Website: lowes
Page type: customer-info-address
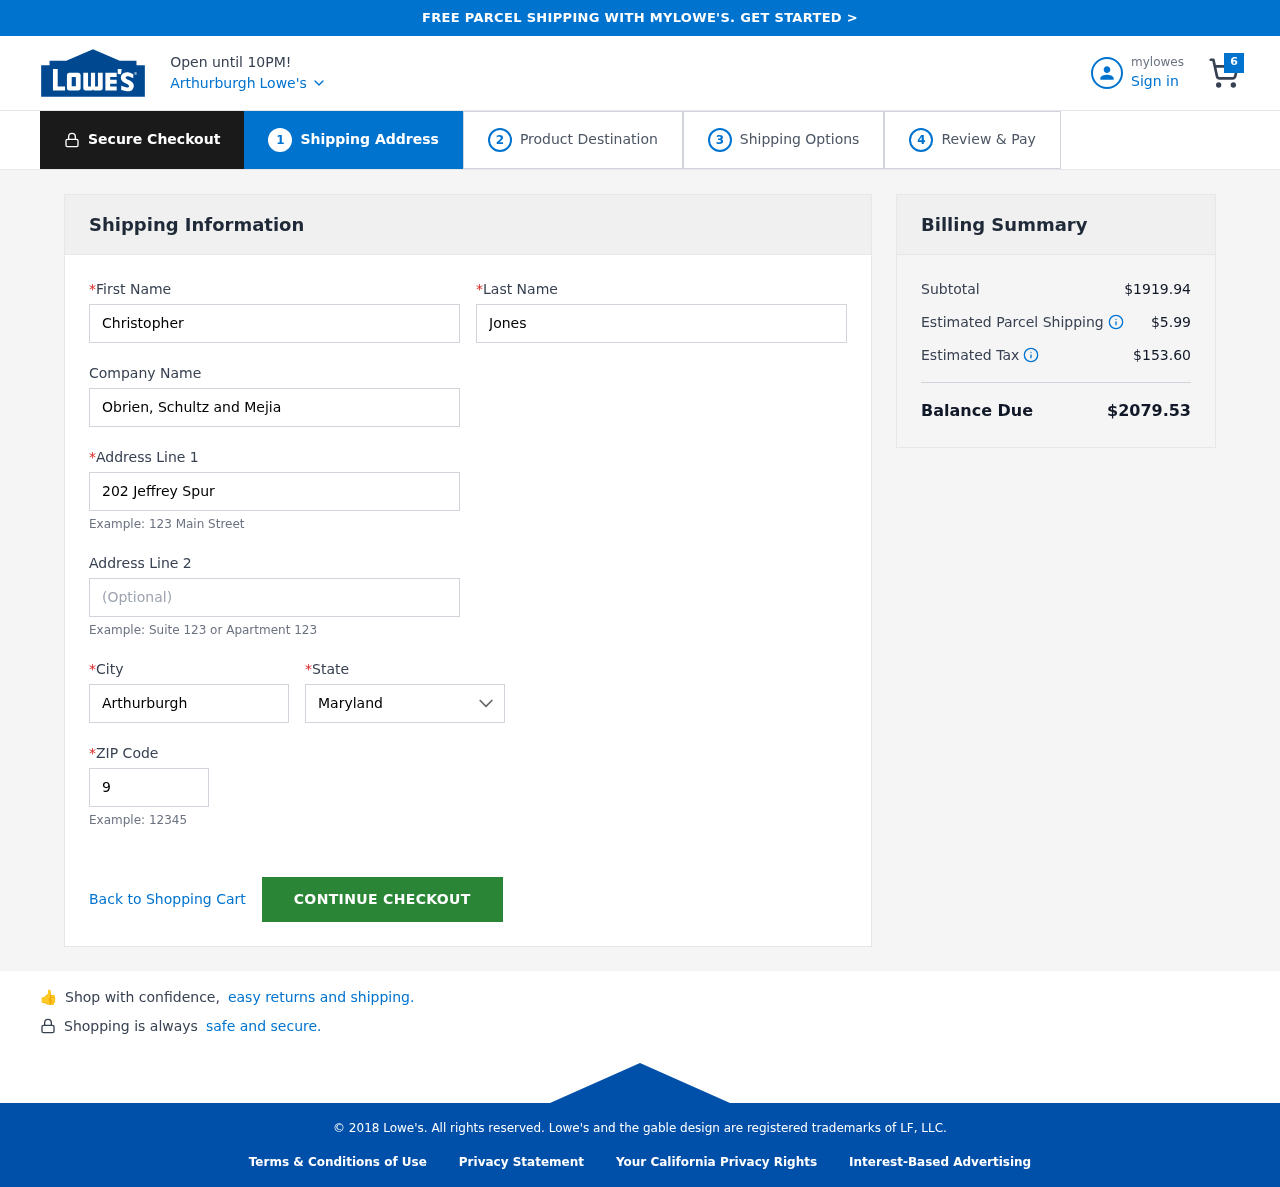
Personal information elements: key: PII_CITY
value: Arthurburgh
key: PII_COMPANY
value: Obrien, Schultz and Mejia
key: PII_FIRSTNAME
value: Christopher
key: PII_LASTNAME
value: Jones
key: PII_POSTCODE
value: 98362
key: PII_STATE
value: Maryland
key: PII_STREET
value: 202 Jeffrey Spur
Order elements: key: ORDER_NUM_ITEMS
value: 6
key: ORDER_SUBTOTAL
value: $1919.94
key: ORDER_SHIPPING_COST
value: $5.99
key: ORDER_TAX
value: $153.60
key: ORDER_TOTAL
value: $2079.53